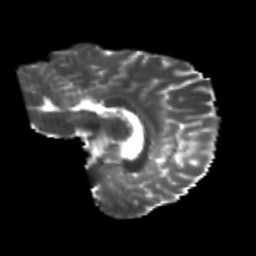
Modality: T2w
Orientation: sagittal
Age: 20
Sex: male
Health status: healthy
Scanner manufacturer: philips
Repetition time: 7.519 s
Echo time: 0.08821 s